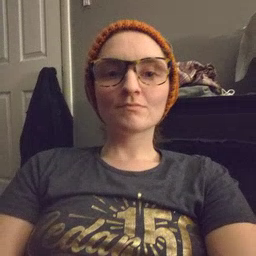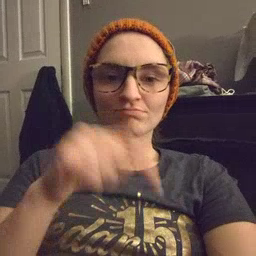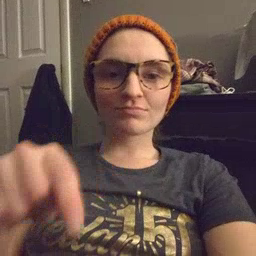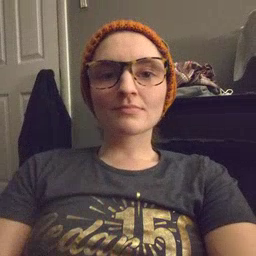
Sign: feet